Question: I am looking to take a url that looks like:
'''
http://www.example.com/activated-alumina-desiccant/t101c5.aspx
'''
And change it to this:
'''
http://www.example.com/Default.aspx?t=101&c=5
'''
I would also like the flexibility to add other querystring variables, like:
'''
http://www.example.com/activated-alumina-desiccant/t101c5p232.aspx
'''
which would get me:
'''
http://www.example.com/Default.aspx?t=101&c=5&p=232
'''
So far I have the beginnings of what I need, '[^/]+$'
Which gets me the last part of the url, but beyond that, how do I break down the last bit and seperate ino querystring variables? I am stumped!
Here is where the regex will go:

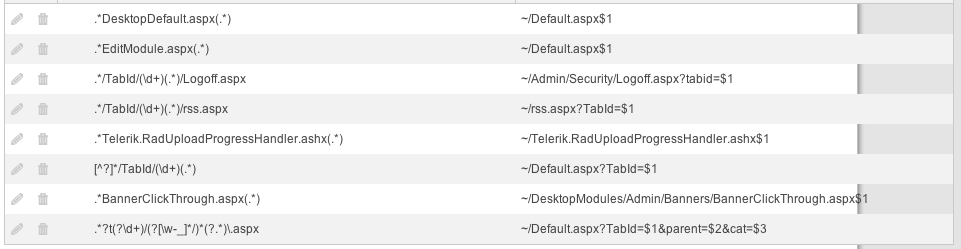
Answer: This regex will split up a URL with up to 3 querystring variables:
'([^/]+//+[^/]+/)[^/]+/(\w)?(\d+)?(\w)?(\d+)?(\w)?(\d+)?\.aspx'
Use this for the replacement string:
'"$1Default.aspx?$2=$3&$4=$5&$6=$7"'
If trailing '&=', eg, 'http://www.example.com/Default.aspx?t=101&=&=', don't cause a problem, you can get away with one regex, set to convert the maximum number of querystring variables expected. This maximum is limited by how many capturing groups are allowed by the regex engine in the replacement string (9 capturing groups gives an absolute max of 4, 99 gives an absolute max of 49).
If trailing '&=' a problem you need to enter a regex for every different number of querystring variables expected. With this in mind the regex must be modified slightly (2-querystring example):
regex: '([^/]+//+[^/]+/)[^/]+/(\w)(\d+)(\w)(\d+)\.aspx'
replacement: '"$1Default.aspx?$2=$3&$4=$5"'